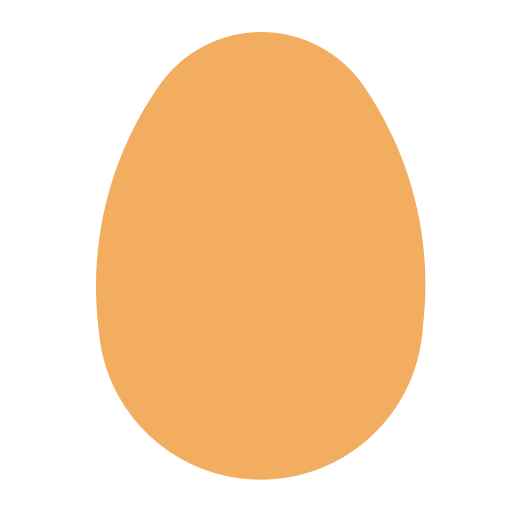
egg flat